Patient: sex M, age 50
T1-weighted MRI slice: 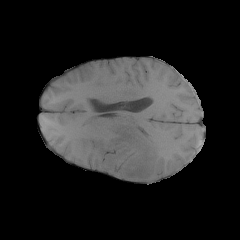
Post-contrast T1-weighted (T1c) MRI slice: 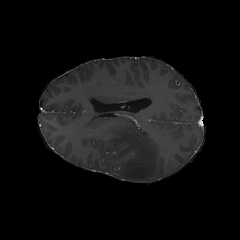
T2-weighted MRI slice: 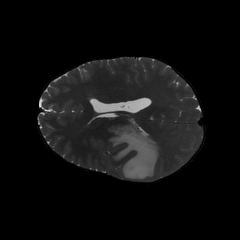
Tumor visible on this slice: yes
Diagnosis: Glioblastoma, IDH-wildtype
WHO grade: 4